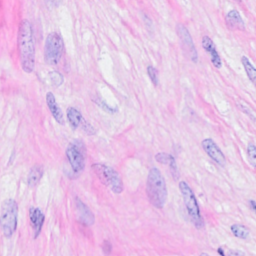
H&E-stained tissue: Breast